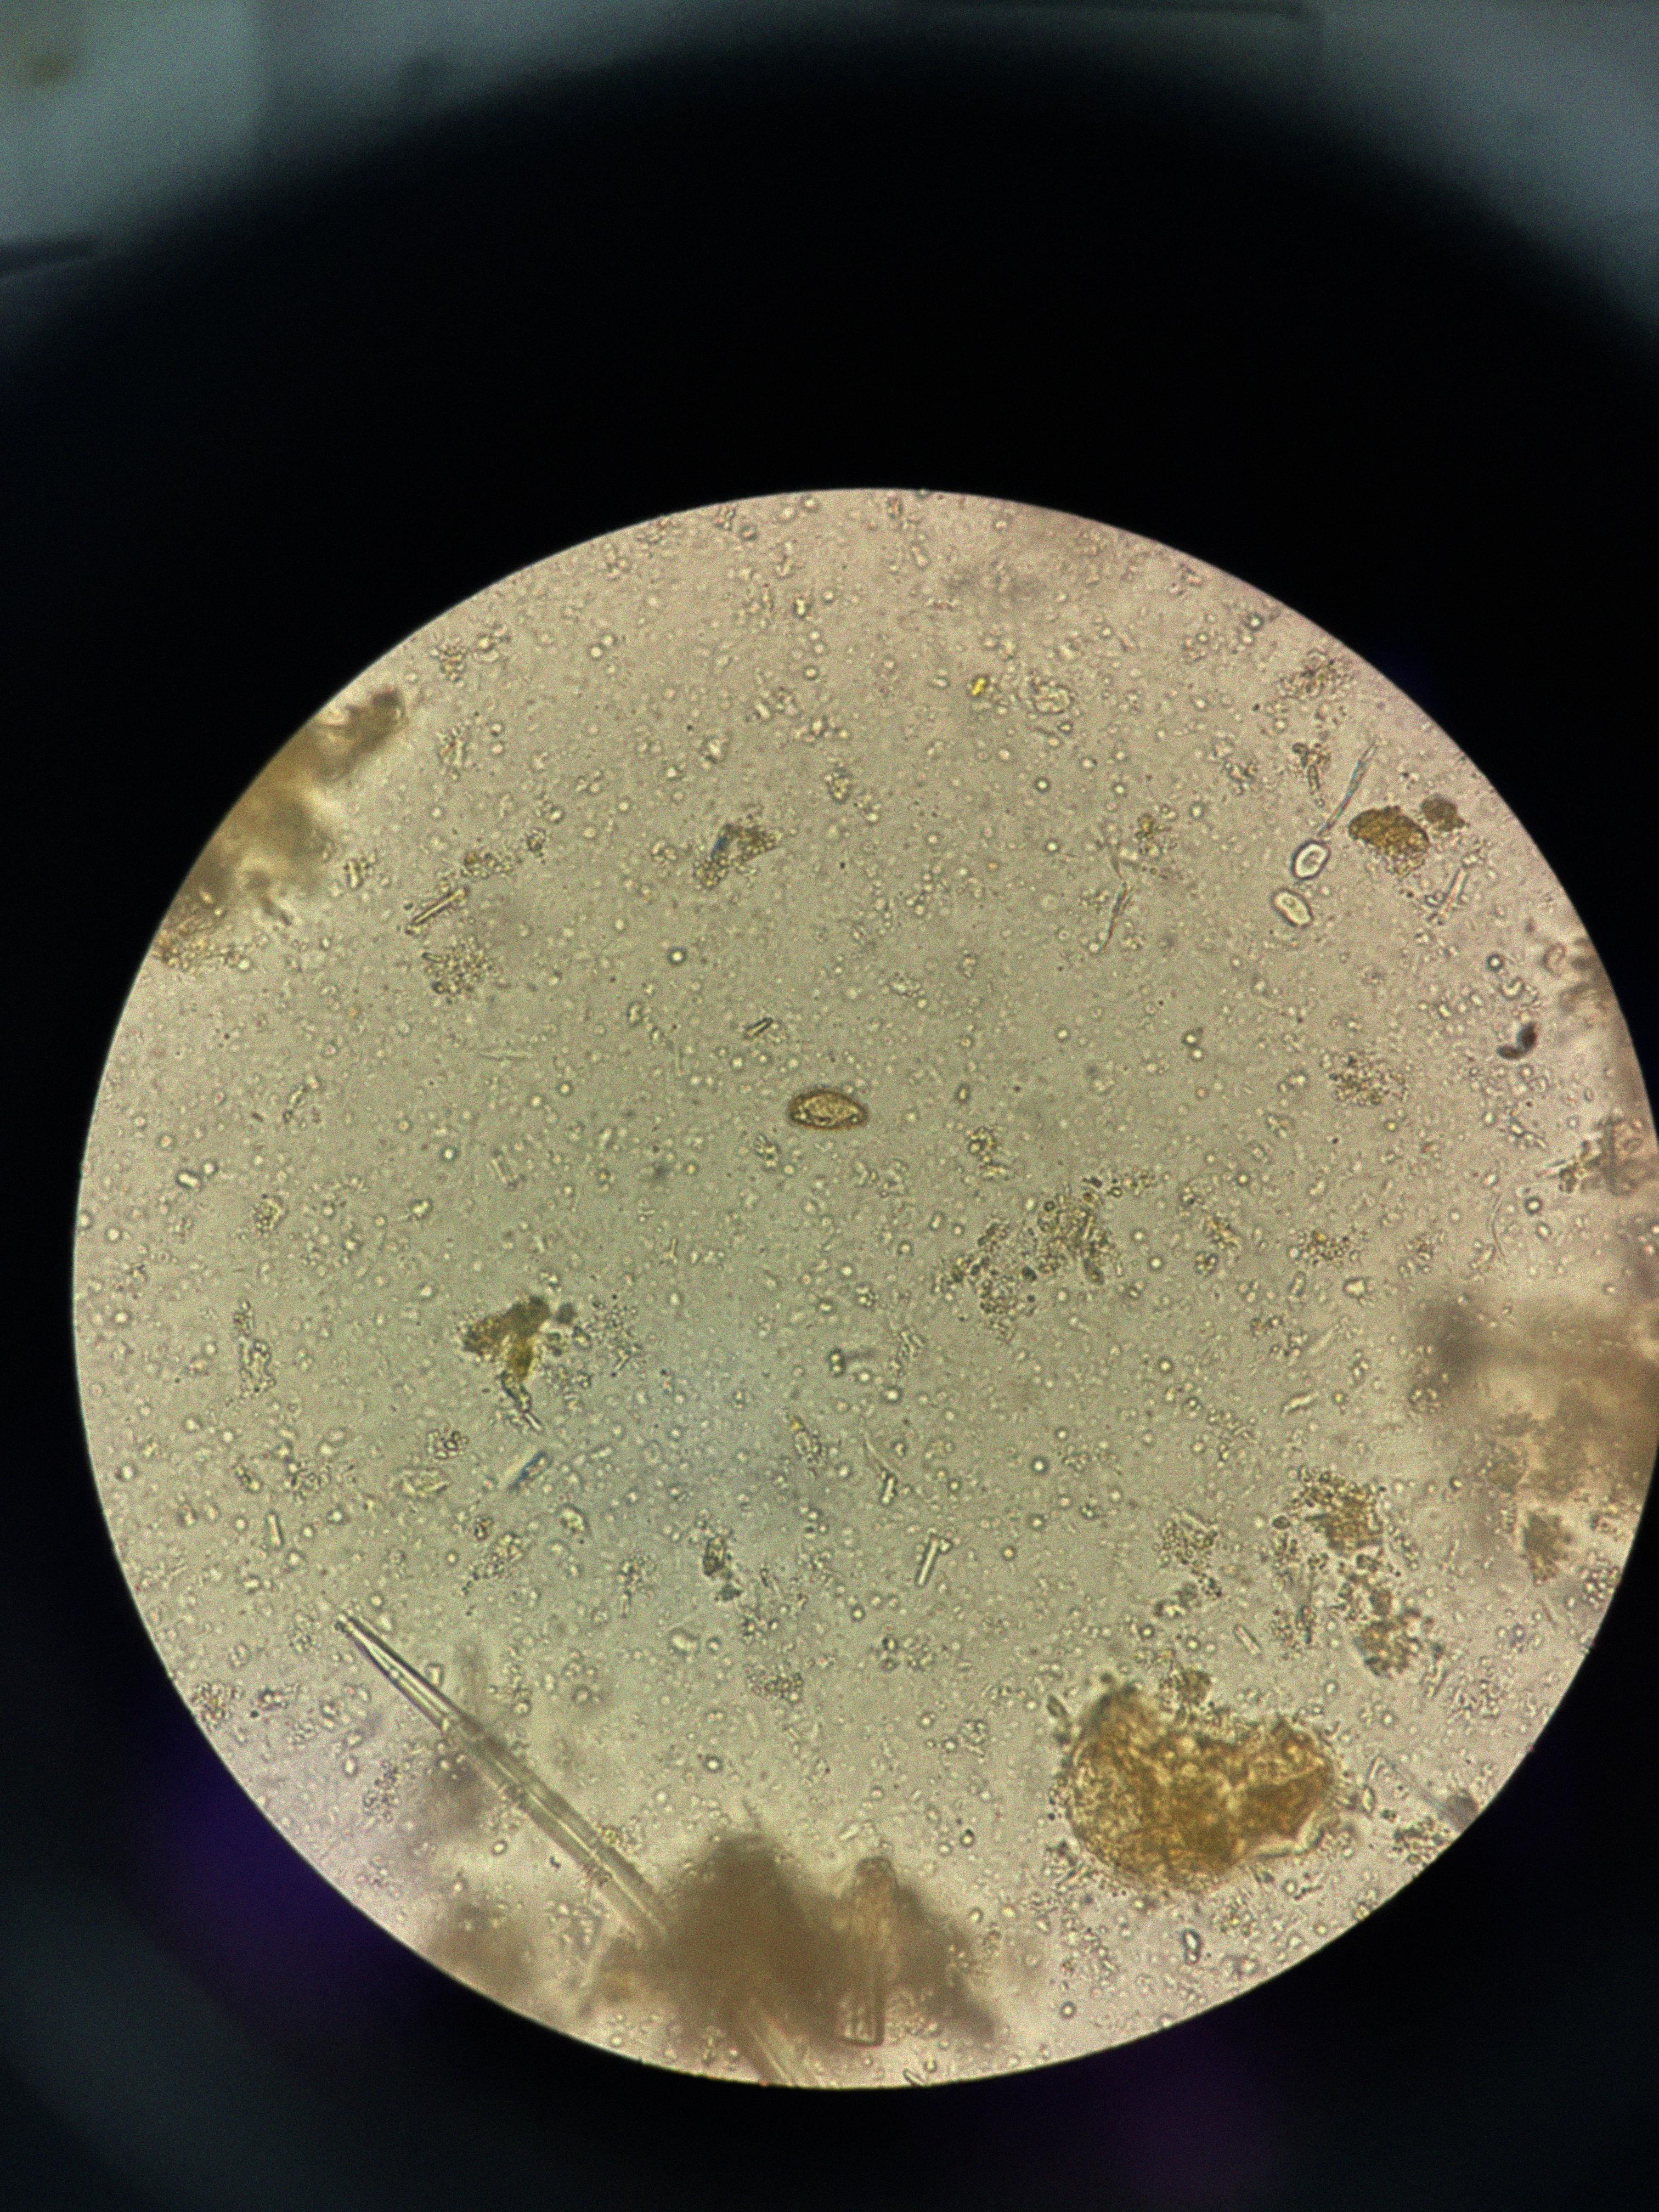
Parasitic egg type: Opisthorchis viverrine